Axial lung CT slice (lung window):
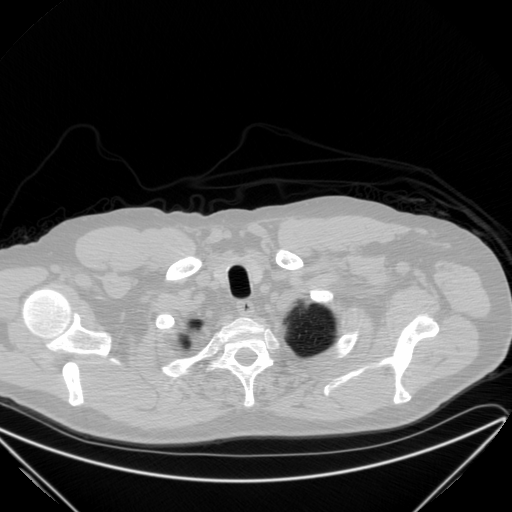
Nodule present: no